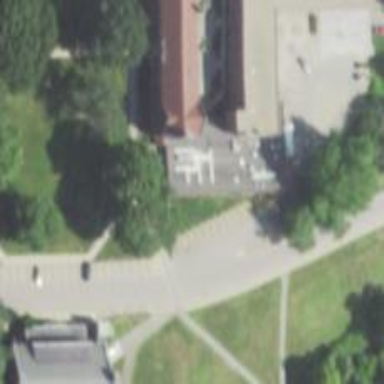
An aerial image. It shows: College building.